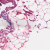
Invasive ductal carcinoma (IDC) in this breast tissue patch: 0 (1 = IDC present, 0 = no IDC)